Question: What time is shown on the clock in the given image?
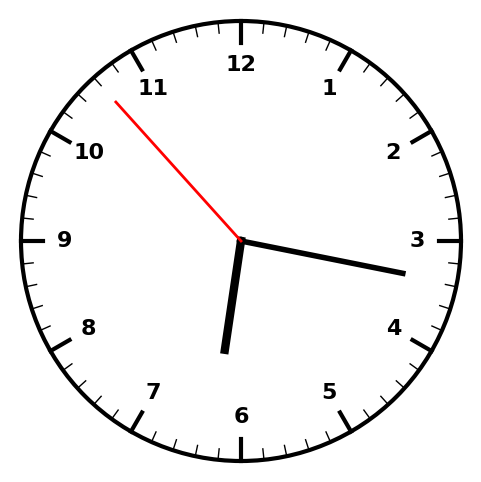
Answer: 06:16:53